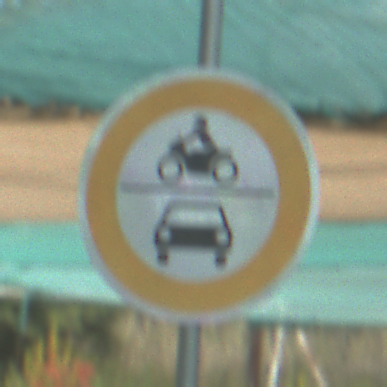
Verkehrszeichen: VerbotKraftfahrzeuge
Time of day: MorningAfternoon
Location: Roofed (Special)
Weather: PartlyCloudy
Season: NotSpecified
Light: Natural